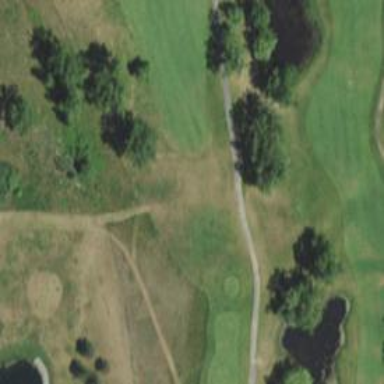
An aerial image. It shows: Service road used as golf cart path.